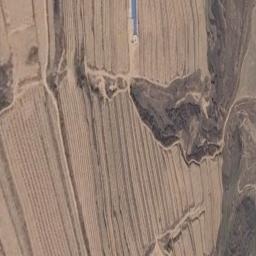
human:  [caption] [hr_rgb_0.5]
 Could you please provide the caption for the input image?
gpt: There is a straight path between the terraces .

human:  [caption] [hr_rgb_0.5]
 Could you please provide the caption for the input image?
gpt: A large patch of brown terraces .

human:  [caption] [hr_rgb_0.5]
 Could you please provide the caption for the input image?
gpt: There are many green plants on the terrace .

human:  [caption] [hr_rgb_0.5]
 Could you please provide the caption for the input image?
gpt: The bare terrace is next to some trees .

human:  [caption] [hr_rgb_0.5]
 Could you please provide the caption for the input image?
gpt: There are many yellow terraces arranged neatly .